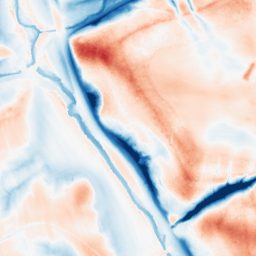
Category: edge_preserving
Decomposition family: guided
Decomposition parameters: radius: 16
eps: 0.1
Upsampling method: cubic_catmull_rom
Upsampling parameters: scale: 2
Upsampling scale: 2